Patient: sex M, age 52
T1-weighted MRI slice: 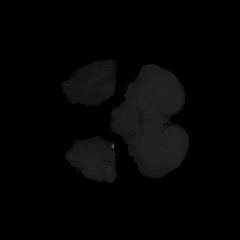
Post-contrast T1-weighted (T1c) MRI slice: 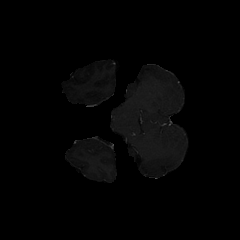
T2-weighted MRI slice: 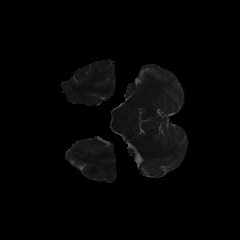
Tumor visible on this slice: no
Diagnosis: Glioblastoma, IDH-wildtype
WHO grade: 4